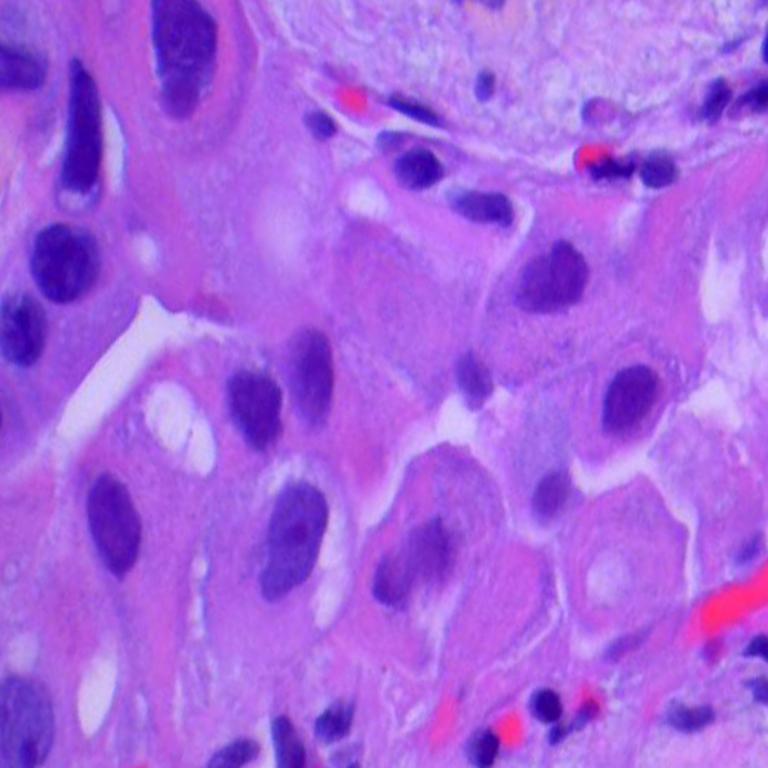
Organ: lung
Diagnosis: adenocarcinomas